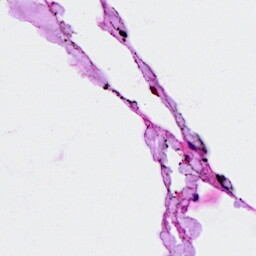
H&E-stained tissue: Breast